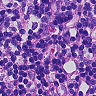
Metastatic tissue present: no